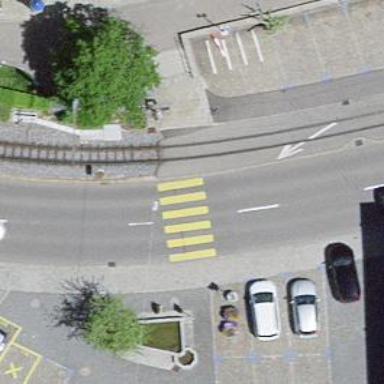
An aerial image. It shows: Zebra crossing on the road.